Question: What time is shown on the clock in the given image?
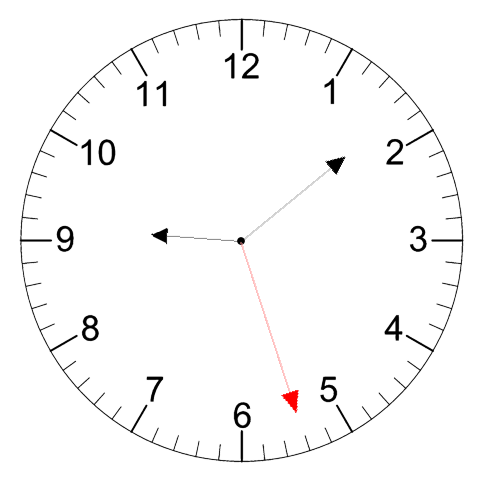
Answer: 09:08:27